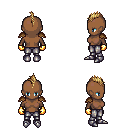
a pixel art fantasy rpg character, female body template, human, dark skin, leather shoulder armor, metal pants, blonde mohawk hairstyle, gold gloves, metal boots, four views (front, back, left, right), 2x2 character sprite sheet, small pixel art, hard edges, no anti-aliasing